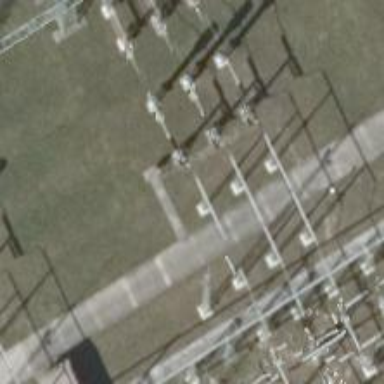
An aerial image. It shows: Power line with three cables in bay configuration.